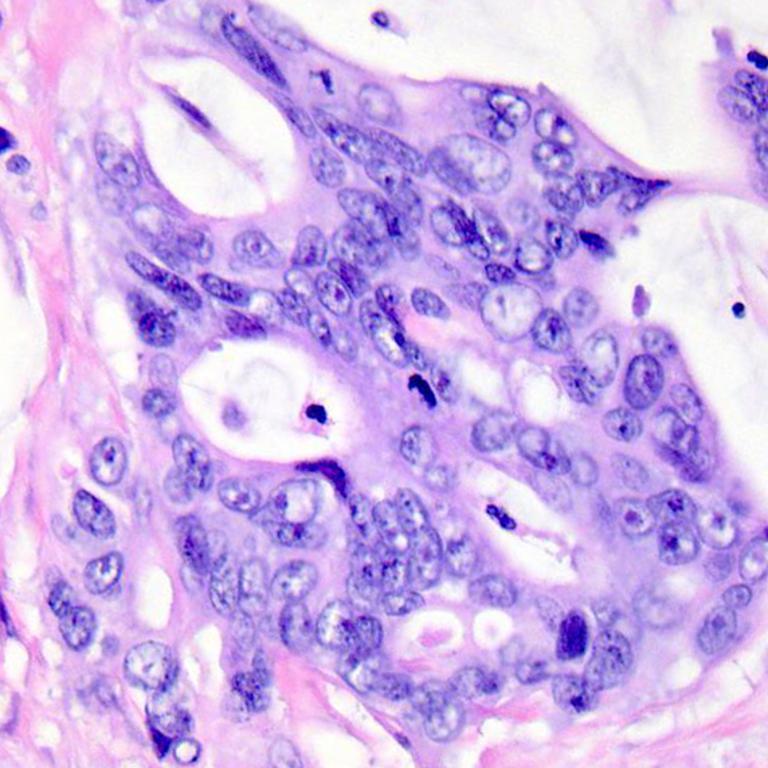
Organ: colon
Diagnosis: adenocarcinomas